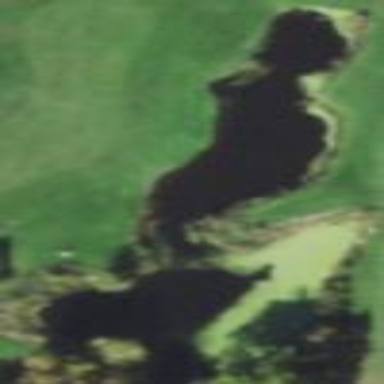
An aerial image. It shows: Water hazard on golf course. The hazard is natural water feature.